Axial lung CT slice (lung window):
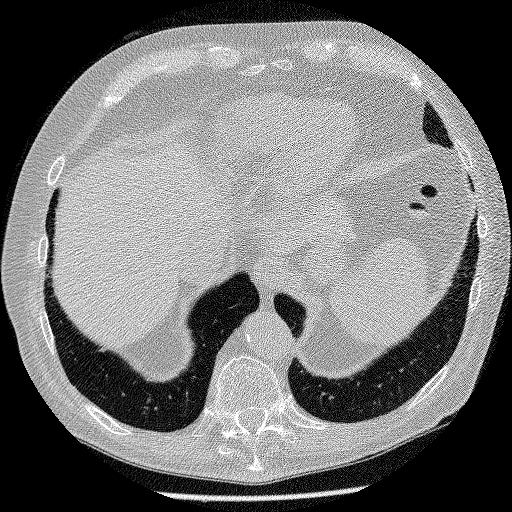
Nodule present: no